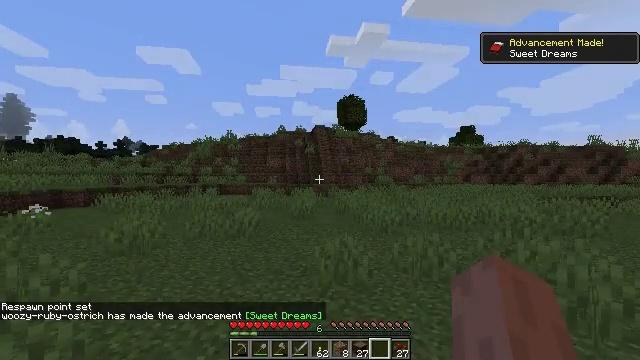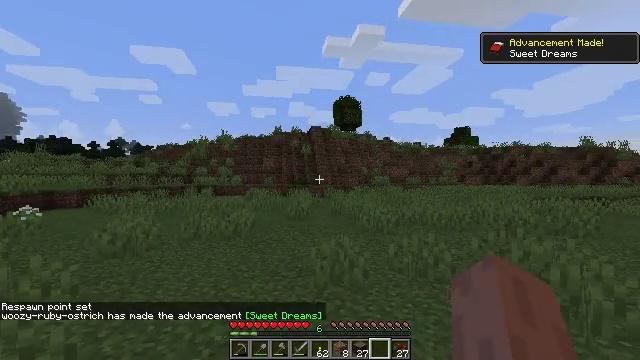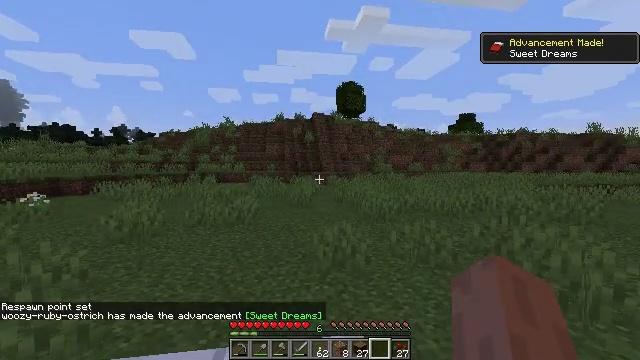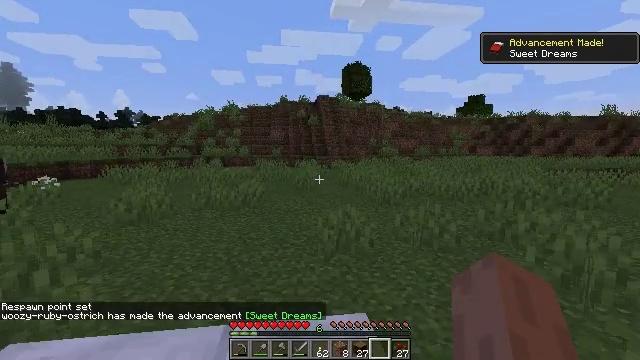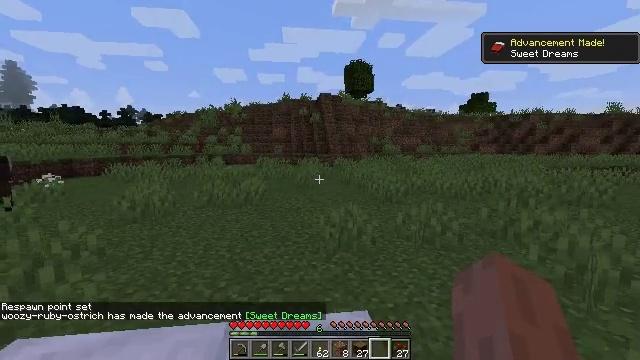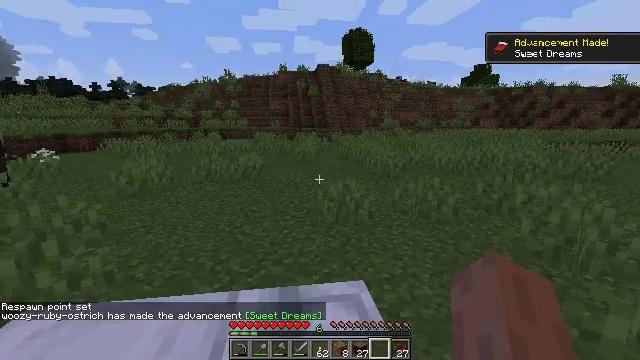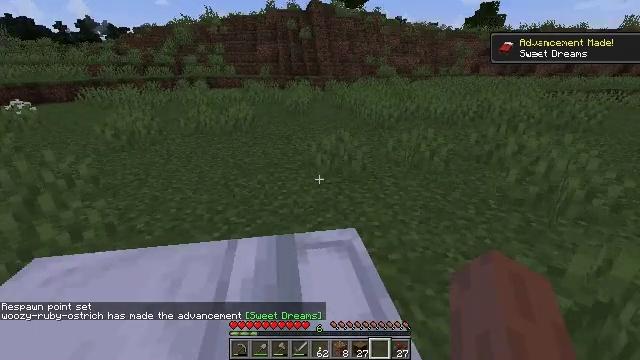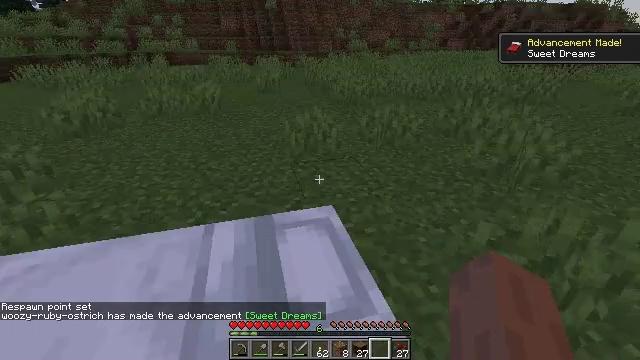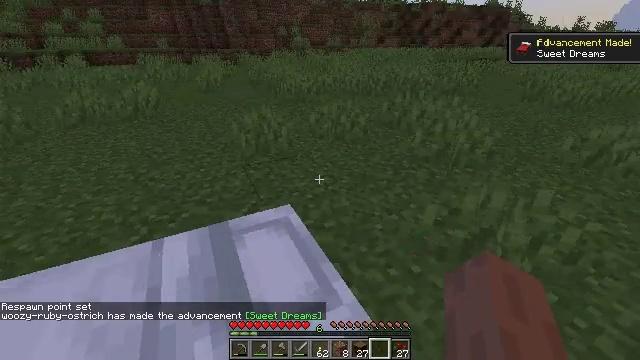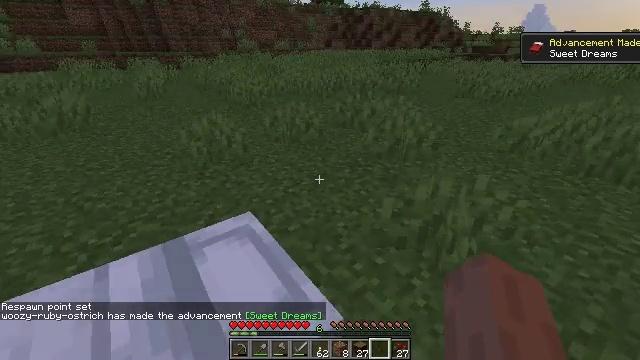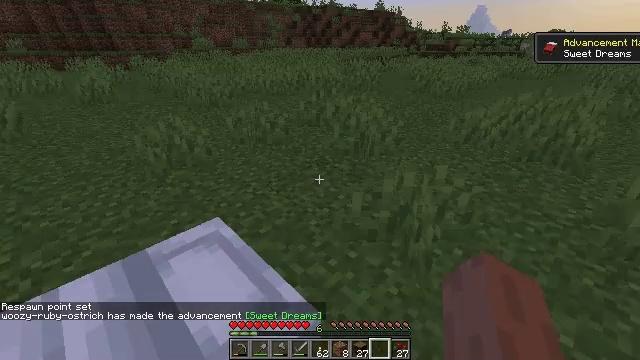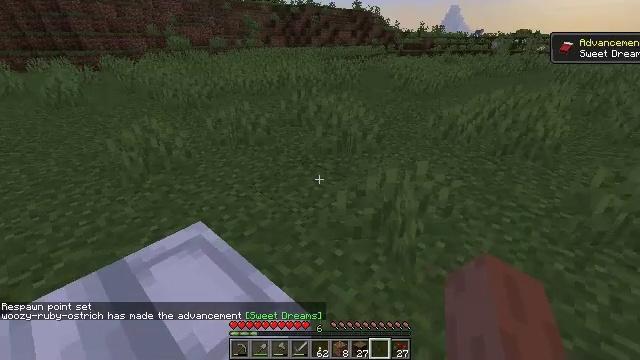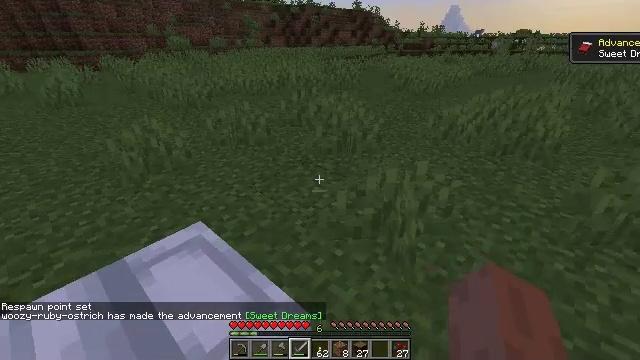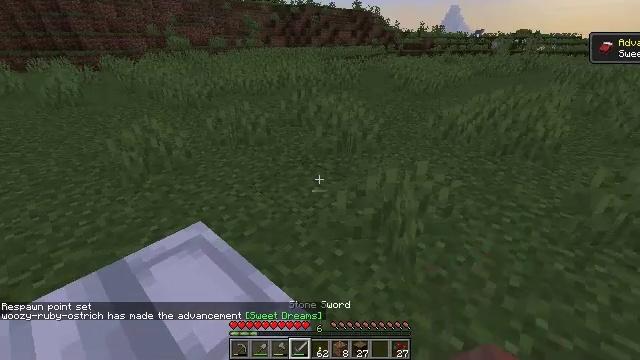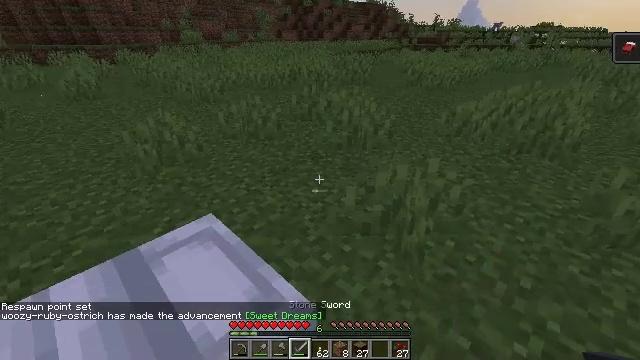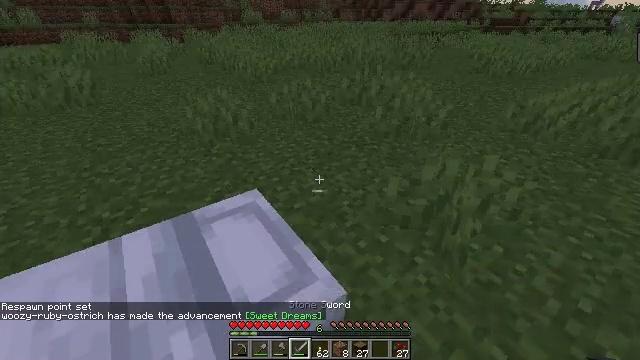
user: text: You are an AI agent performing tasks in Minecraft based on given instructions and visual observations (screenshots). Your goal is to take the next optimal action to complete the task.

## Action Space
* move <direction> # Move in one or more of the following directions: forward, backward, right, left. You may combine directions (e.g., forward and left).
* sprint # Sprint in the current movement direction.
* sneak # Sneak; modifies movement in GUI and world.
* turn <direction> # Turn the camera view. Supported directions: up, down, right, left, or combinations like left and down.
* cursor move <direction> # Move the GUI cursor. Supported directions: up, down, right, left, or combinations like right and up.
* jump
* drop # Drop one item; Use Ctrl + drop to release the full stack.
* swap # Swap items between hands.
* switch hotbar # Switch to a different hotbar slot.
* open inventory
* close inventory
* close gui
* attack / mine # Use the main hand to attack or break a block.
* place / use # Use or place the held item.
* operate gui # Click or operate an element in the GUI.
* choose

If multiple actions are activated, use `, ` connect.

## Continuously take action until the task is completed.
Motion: motion action
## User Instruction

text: Attack the white bed to collect it.
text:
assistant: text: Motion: no_op
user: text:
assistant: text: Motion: turn down
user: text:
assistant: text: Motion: turn left and down
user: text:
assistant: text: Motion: no_op
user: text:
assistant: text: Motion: turn down
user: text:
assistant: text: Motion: turn right and down
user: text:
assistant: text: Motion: turn right and down
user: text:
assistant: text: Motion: turn right
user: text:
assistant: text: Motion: turn right
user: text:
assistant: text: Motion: turn right
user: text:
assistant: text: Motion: turn right
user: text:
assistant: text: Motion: switch to hotbar 4
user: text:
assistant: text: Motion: switch to hotbar 4
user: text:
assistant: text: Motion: turn left and down
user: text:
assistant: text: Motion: turn left and down
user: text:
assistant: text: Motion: turn left and down
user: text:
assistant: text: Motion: turn left and down
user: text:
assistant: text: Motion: turn left and down
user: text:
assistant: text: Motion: turn left and down
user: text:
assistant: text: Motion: turn left and down
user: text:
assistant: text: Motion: turn left
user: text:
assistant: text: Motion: move right, turn left
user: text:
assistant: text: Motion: move right, turn left
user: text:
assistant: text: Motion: move right, turn left
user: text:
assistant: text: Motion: turn left
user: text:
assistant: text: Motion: no_op
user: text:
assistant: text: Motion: attack / mine
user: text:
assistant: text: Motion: attack / mine
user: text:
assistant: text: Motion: attack / mine
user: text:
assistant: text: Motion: turn left and up, attack / mine